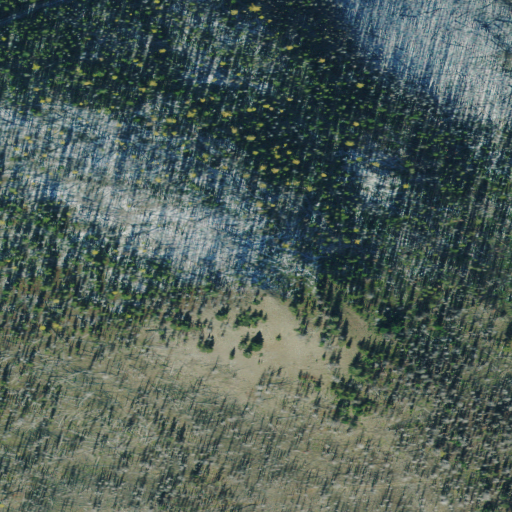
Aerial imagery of mountain in Montana named Sacajawea Peak containing grassland, evergreen forest, and shrub